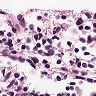
Metastatic tissue present: no